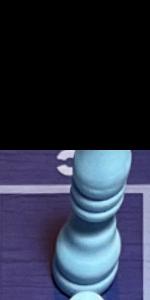
Label: Bishop_White